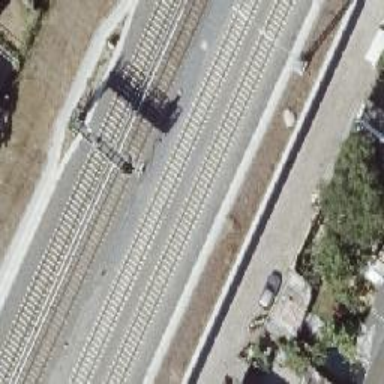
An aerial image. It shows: Railway signal.